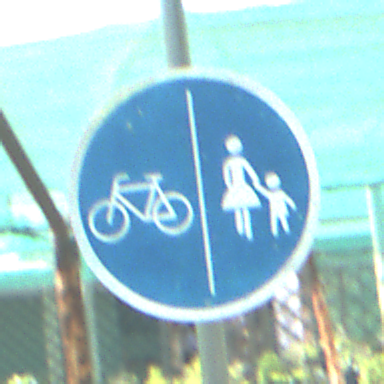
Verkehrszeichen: GetrennterRadUndGehwegRadwegLinks
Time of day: MorningAfternoon
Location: Roofed (Special)
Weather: PartlyCloudy
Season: NotSpecified
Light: Natural